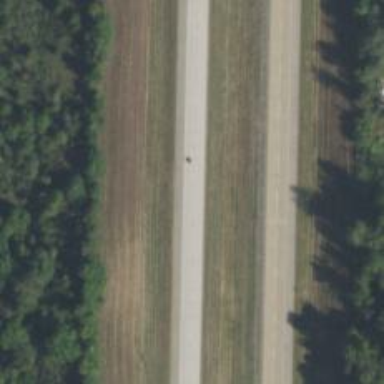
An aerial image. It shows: Trunk highway with expressway features.